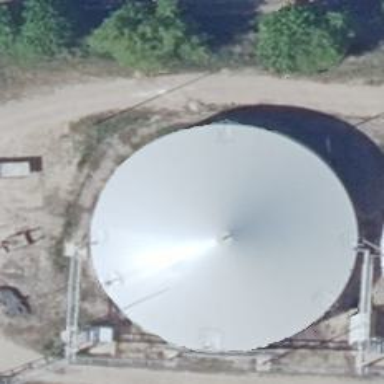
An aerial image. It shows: Building identified as silo.